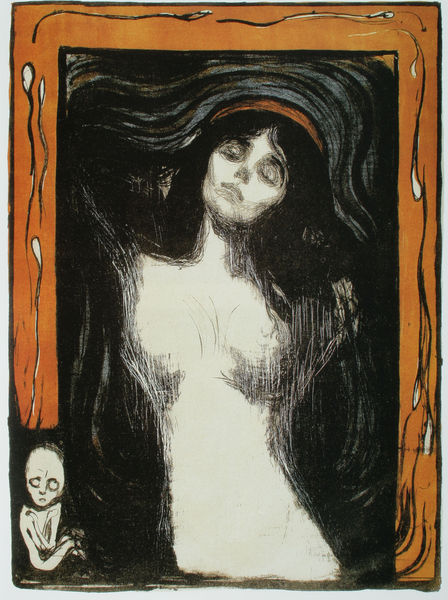
Titel: Madonna (Empfängnis)
Künstler: Edvard Munch
Standort: Oslo
Institution: Munch-Museet
Schlagwörter: nackt, weiß, braun, busen, frau, haar, mund, nase, orange, schwarz, rot, expressionismus, ornament, symbolismus, augen, gesicht, rahmen, tod, portrait, figur, haare, kind, mutter, brüste, holzschnitt, wellen, grafik, graphik, jugendstil, klimt, geschlossen, munch, druck, allegorie, edvard munch, totenkopf, madonna, sünde, edward munch, gustav klimt, eduard munch, spermien